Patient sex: M
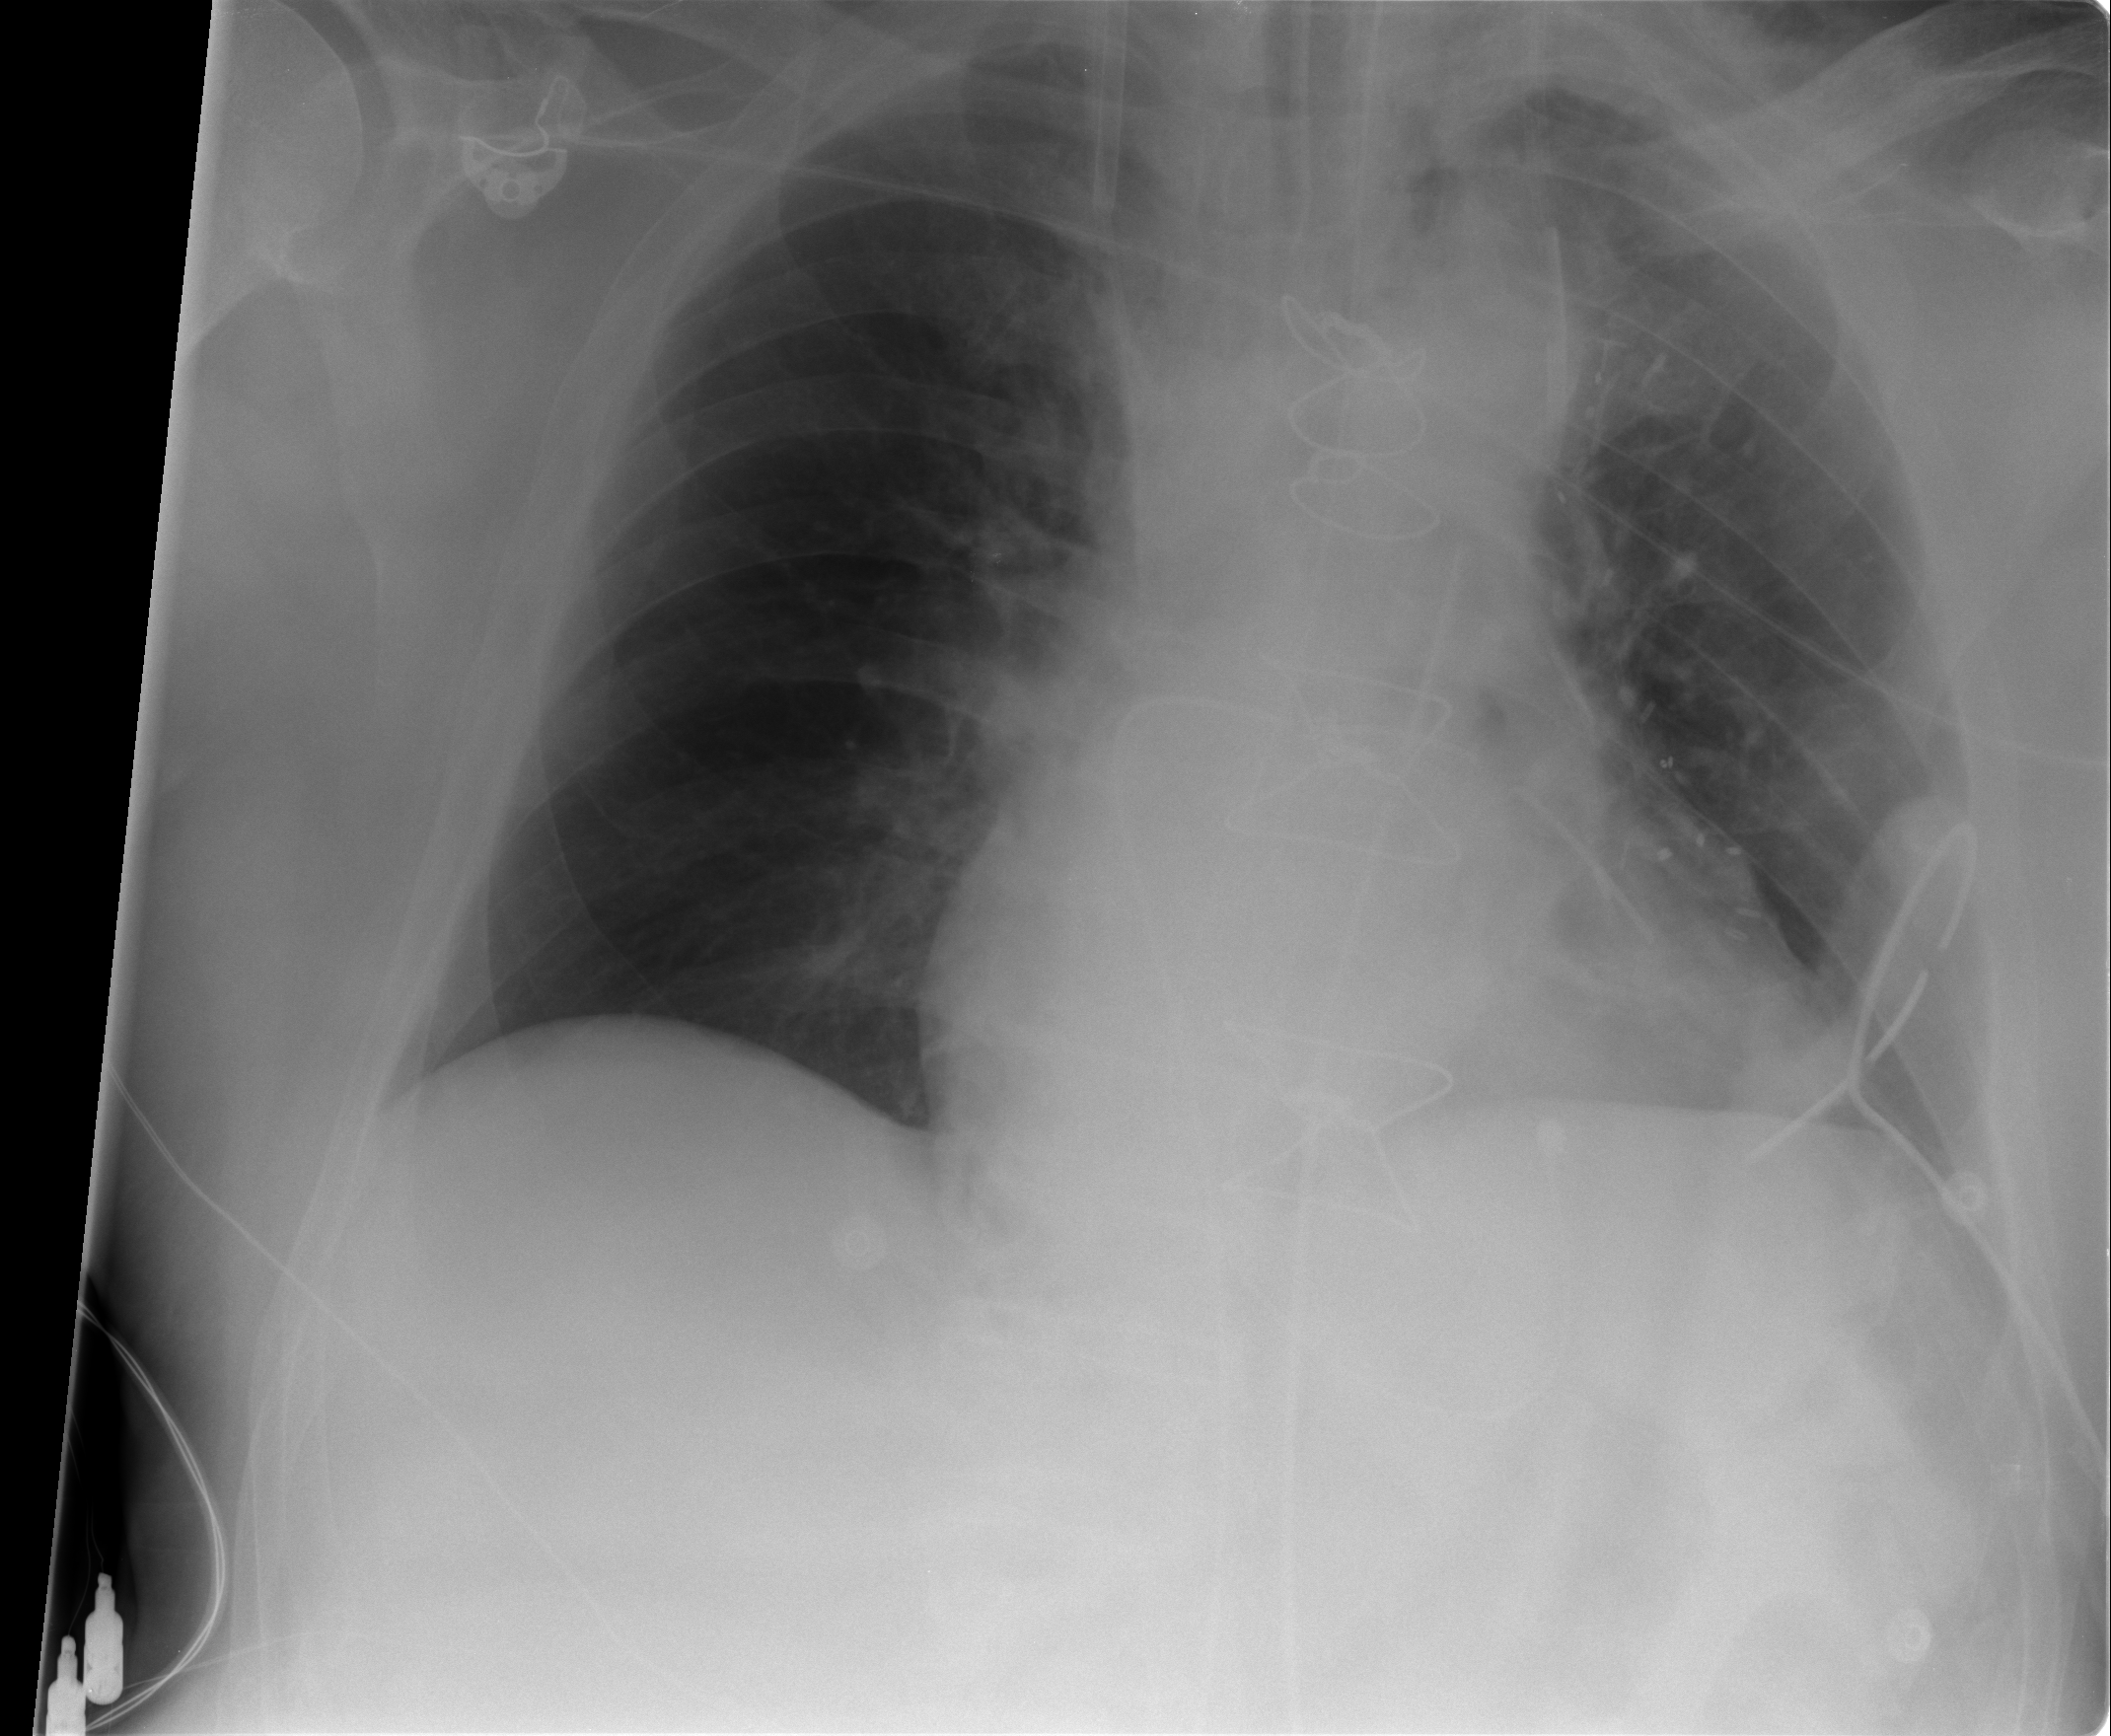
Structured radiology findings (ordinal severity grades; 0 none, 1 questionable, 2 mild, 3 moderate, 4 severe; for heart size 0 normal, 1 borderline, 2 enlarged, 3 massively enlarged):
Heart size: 1
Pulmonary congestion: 2
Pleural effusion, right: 0
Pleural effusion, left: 1
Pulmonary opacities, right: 0
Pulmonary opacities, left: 0
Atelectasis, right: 1
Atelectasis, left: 2